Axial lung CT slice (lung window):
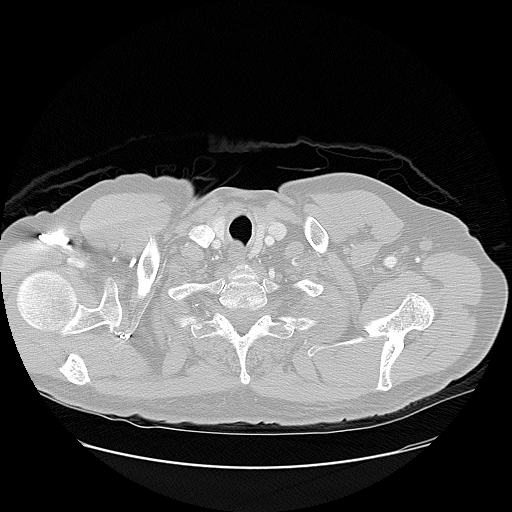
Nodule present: no